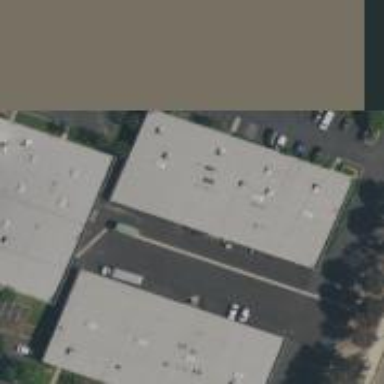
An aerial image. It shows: Warehouse.